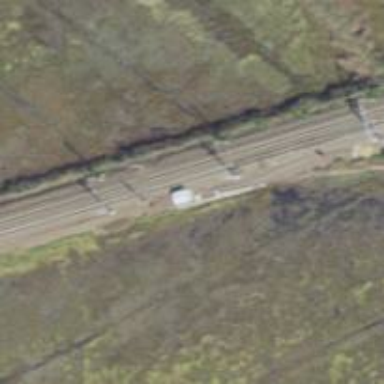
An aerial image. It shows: Railway track with contact lines for electrification.